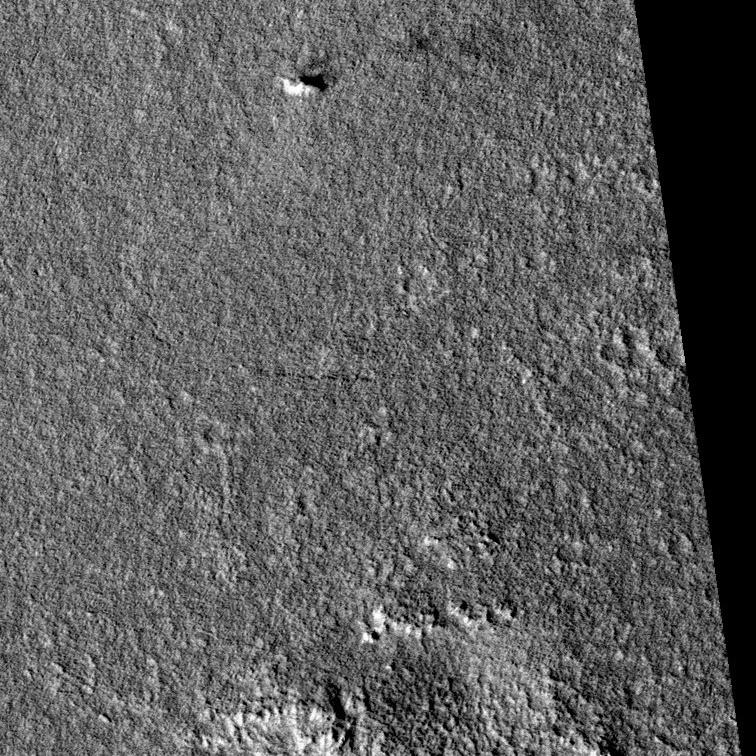
Label: dustdevil